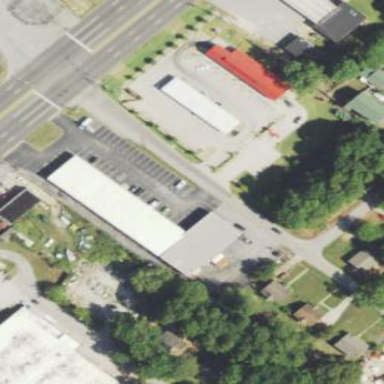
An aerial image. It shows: Retail building.